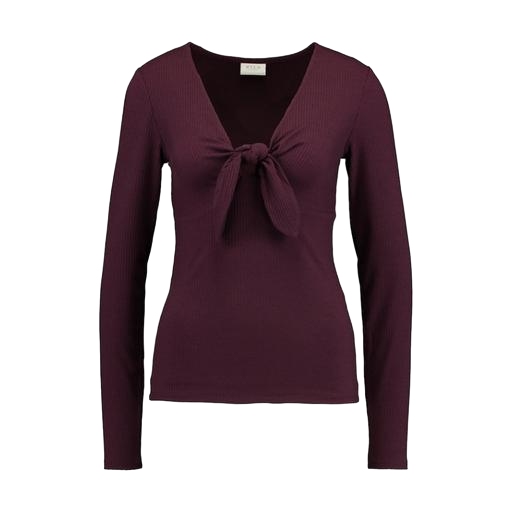
long-sleeve top, long-sleeve t-shirt only macy, her longsleeve top, white background